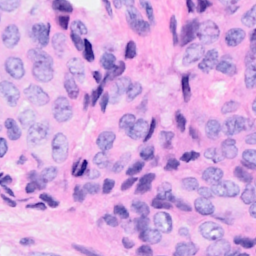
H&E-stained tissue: Breast